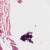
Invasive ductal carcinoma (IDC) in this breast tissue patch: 0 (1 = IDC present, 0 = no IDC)